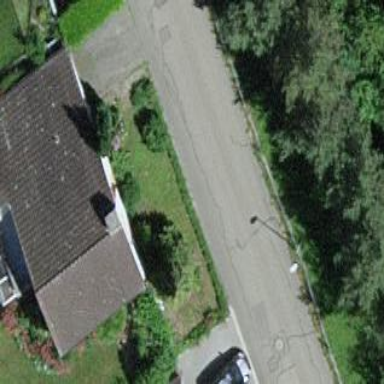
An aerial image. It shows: Simple and straightforward house.